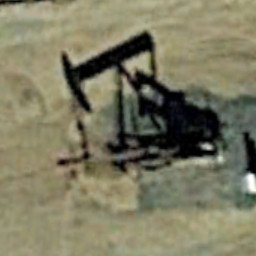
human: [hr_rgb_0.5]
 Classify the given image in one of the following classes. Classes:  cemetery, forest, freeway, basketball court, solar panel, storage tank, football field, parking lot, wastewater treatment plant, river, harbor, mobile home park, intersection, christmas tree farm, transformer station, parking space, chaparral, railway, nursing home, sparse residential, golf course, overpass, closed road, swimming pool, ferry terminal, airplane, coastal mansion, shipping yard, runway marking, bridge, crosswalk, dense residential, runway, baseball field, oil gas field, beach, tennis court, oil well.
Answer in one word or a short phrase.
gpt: oil well